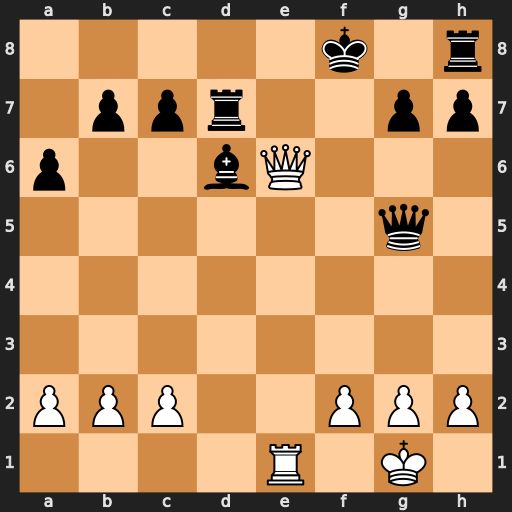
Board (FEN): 5k1r/1ppr2pp/p2bQ3/6q1/8/8/PPP2PPP/4R1K1
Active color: w
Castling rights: -
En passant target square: -
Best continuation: Qe8#